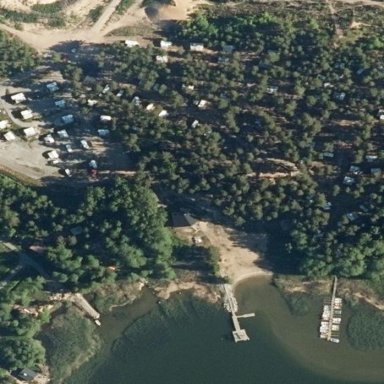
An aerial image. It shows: Caravan site for tourism.